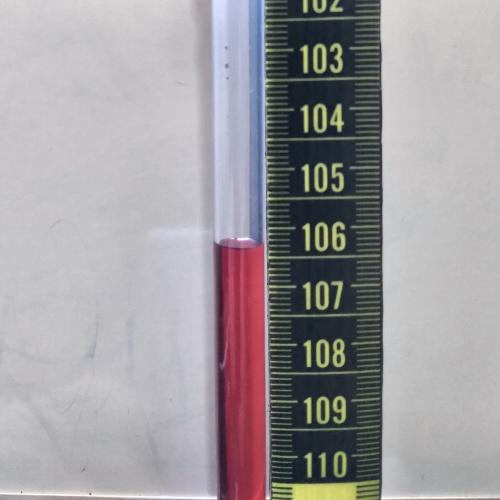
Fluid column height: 106.4 cm